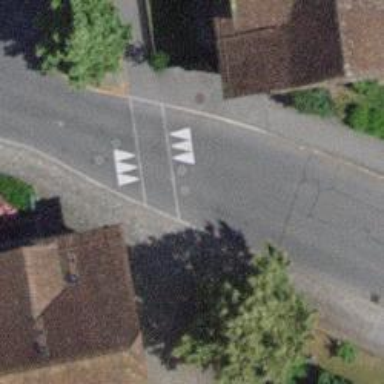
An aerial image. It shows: Marked crossing on the road.